Aerial crown-view tile of a tropical tree (Barro Colorado Island, Panama), acquired 20241014:
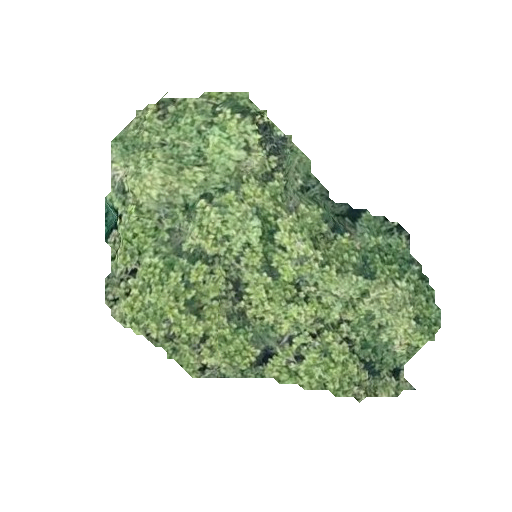
Species: Anacardium excelsum
GBIF accepted scientific name: Anacardium excelsum
Crown area: 109.579 m²